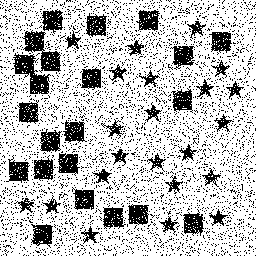
Squares: 22
Triangles: 0
Stars: 22
Total shapes: 44